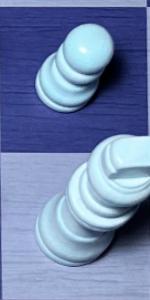
Label: King_White